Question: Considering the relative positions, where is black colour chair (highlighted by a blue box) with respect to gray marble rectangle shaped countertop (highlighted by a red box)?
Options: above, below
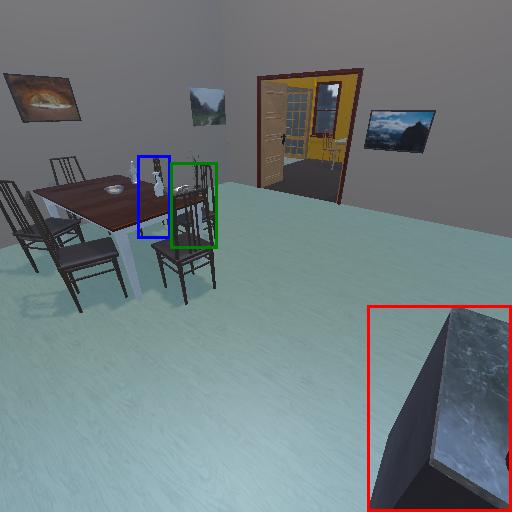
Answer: above